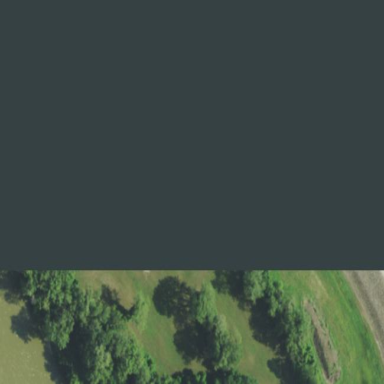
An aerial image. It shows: Disc golf course located on leisure land.